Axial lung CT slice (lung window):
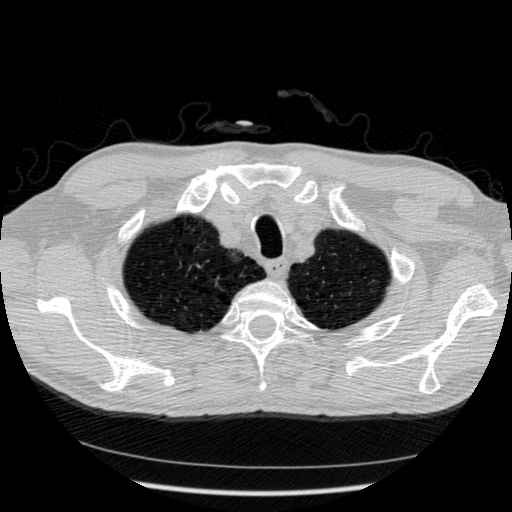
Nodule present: no